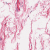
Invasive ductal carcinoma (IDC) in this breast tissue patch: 0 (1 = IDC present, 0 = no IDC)